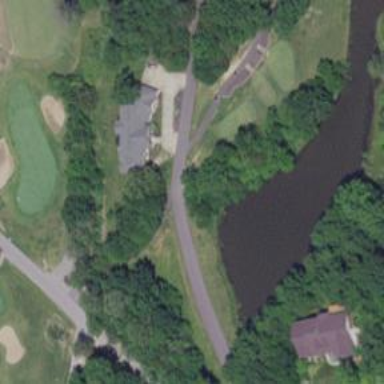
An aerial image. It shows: Path for both road and golf.